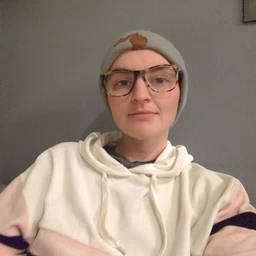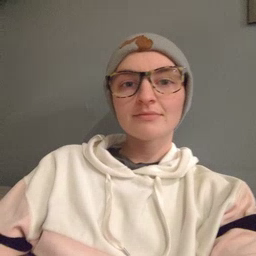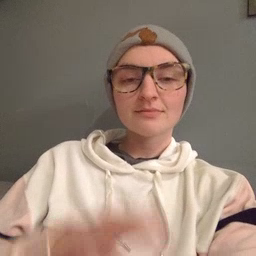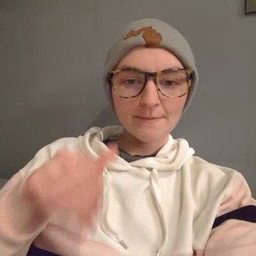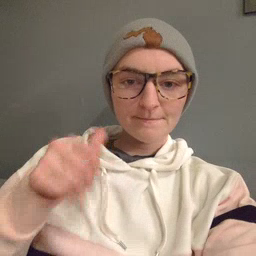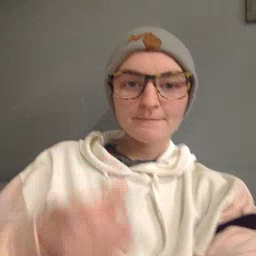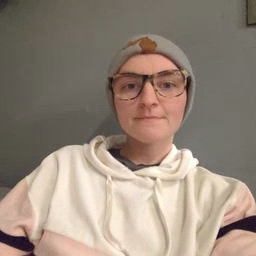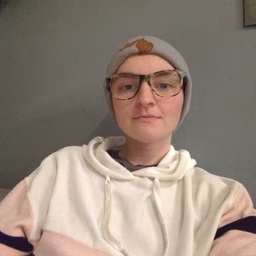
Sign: jeans